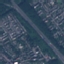
Land use / land cover class: Highway